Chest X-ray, AP view. Patient: 31 years old, sex F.
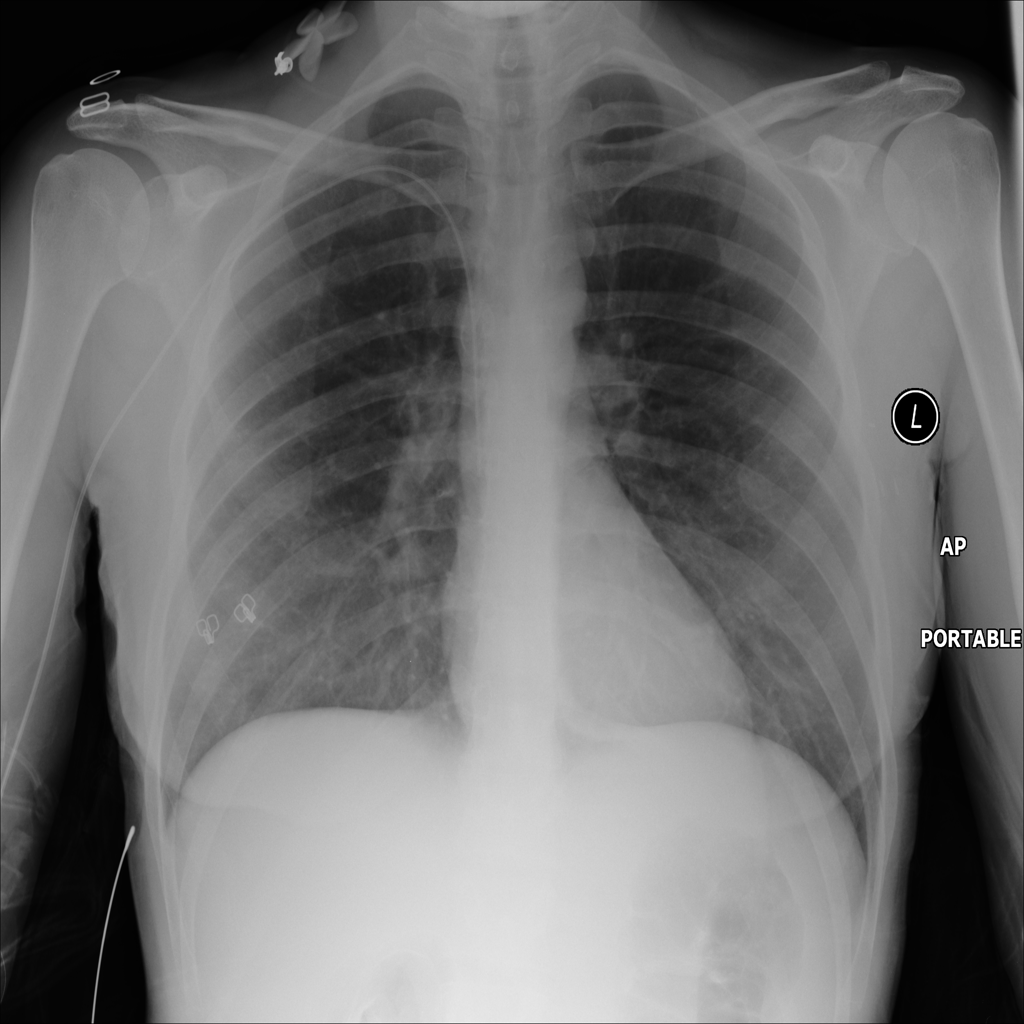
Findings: No Finding